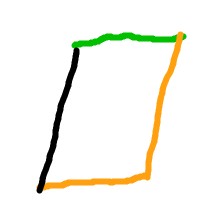
Shape: parallelogram